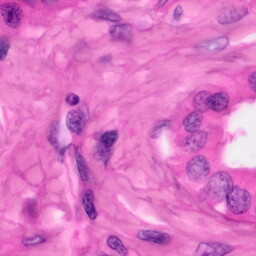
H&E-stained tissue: Pancreatic